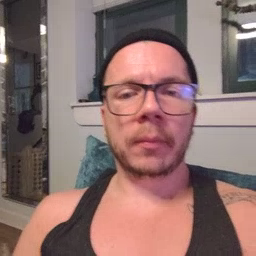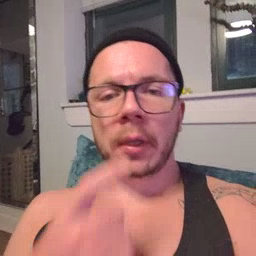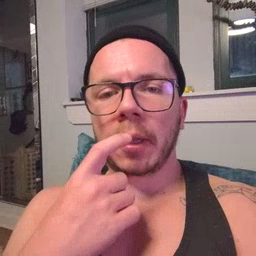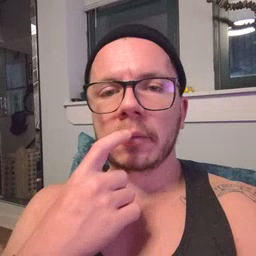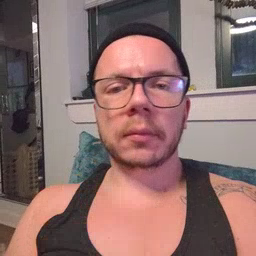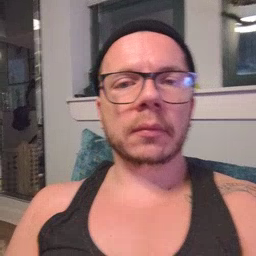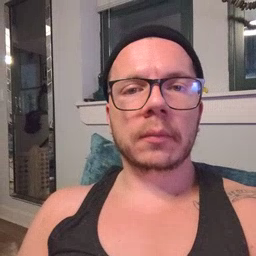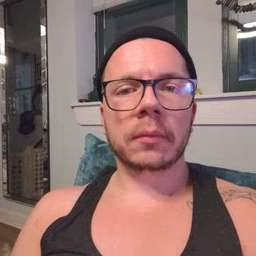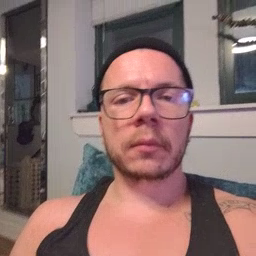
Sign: glasswindow